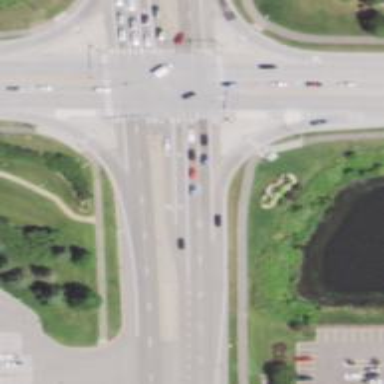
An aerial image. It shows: Marked crossing with zebra markings on the road.